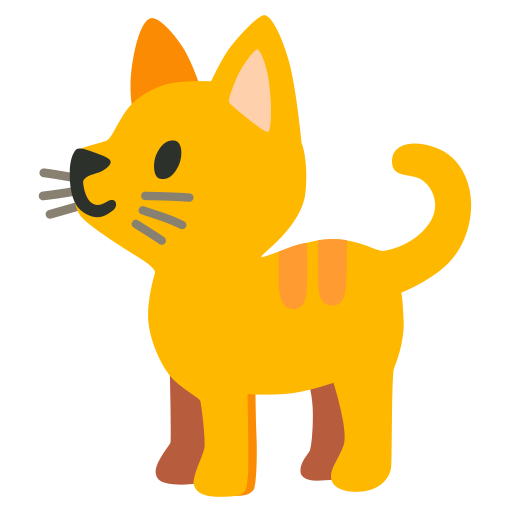
Emoji: 🐈